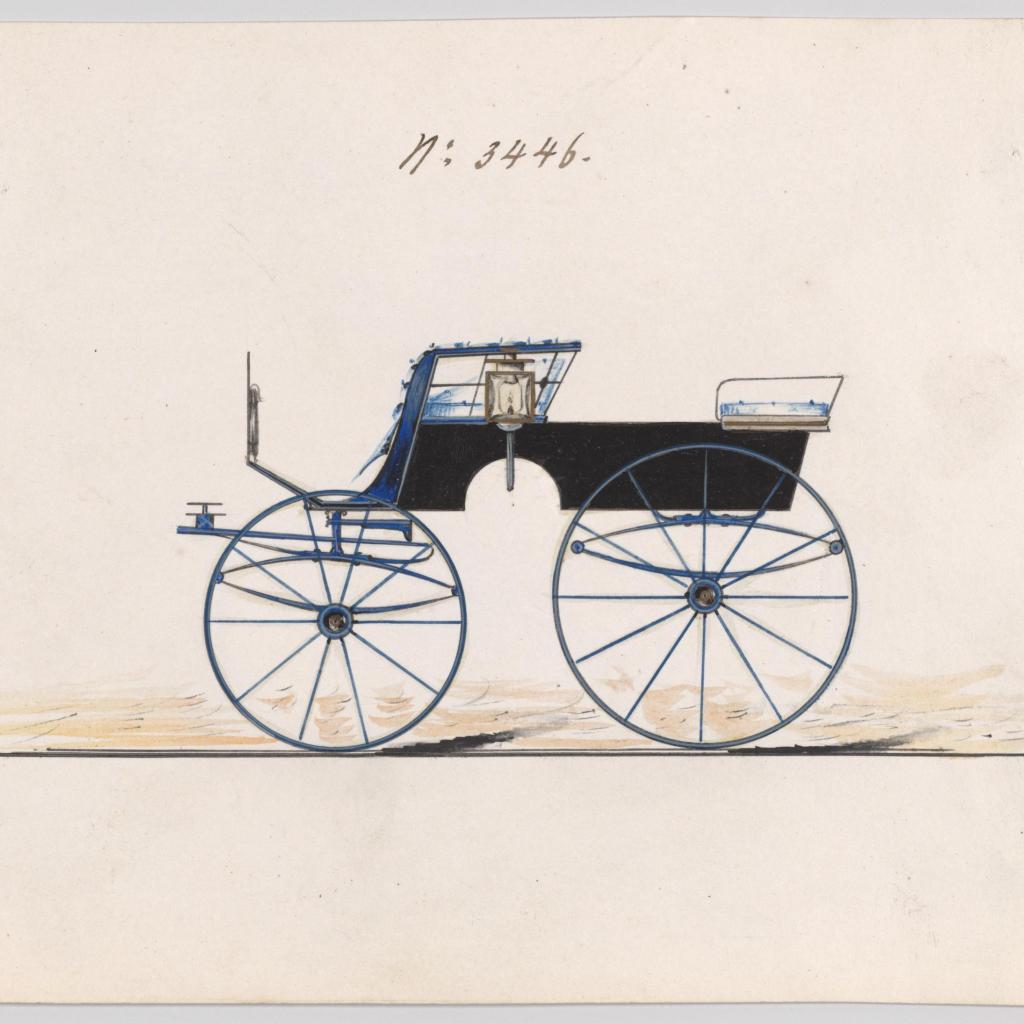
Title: Design for T-Cart, no. 3446
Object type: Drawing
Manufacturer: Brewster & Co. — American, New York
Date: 1878
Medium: Pen and black ink, watercolor and gouache with gum arabic
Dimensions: Sheet: 5 7/8 × 8 3/4 in. (14.9 × 22.2 cm)
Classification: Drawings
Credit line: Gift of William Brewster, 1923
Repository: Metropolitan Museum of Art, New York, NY